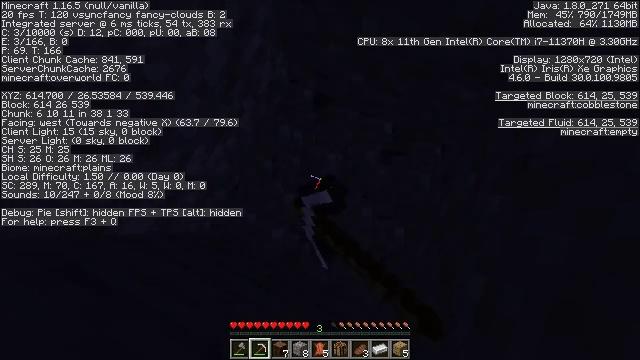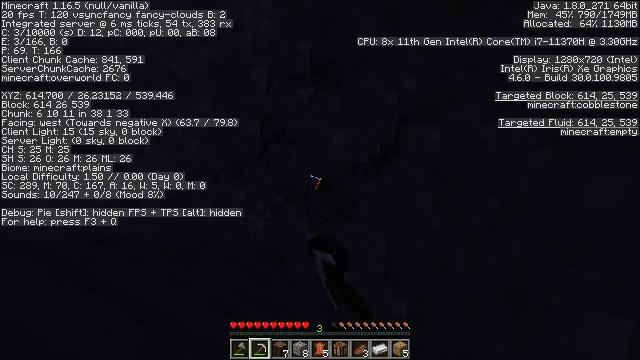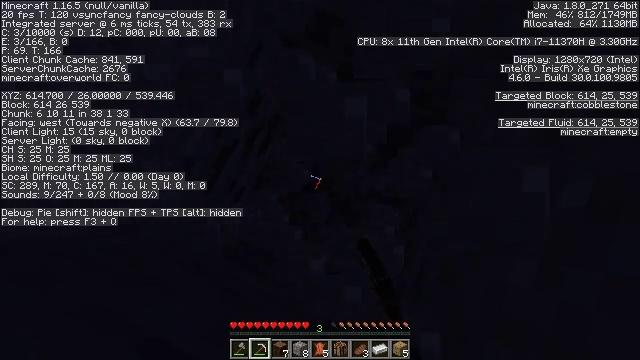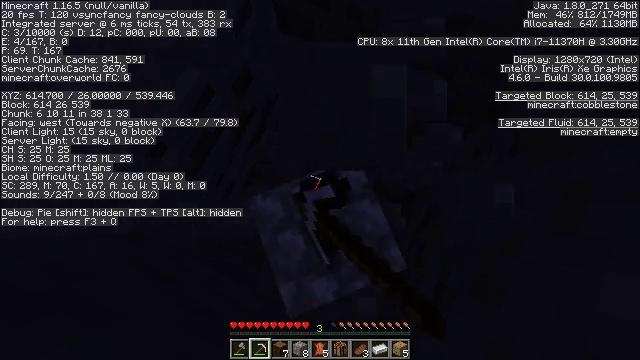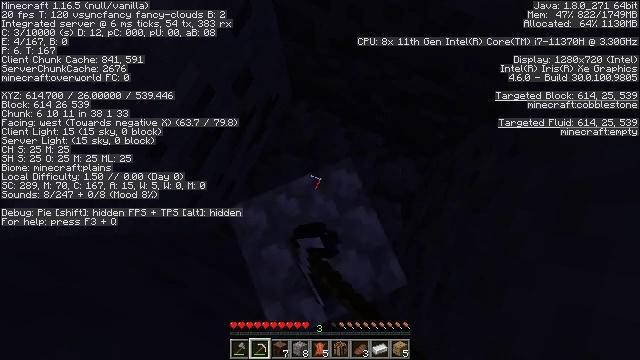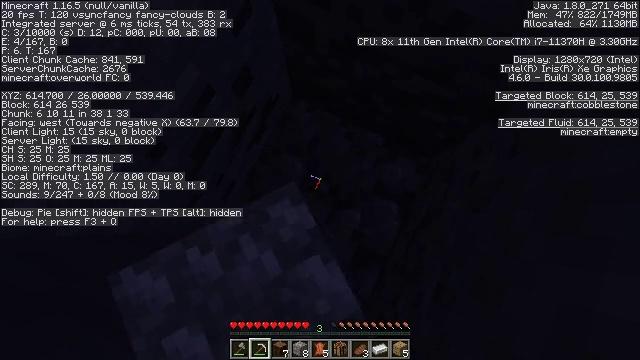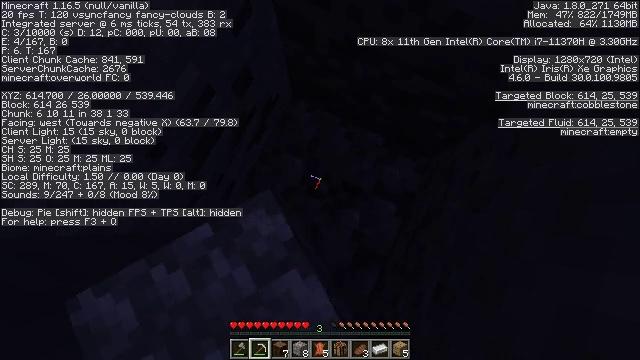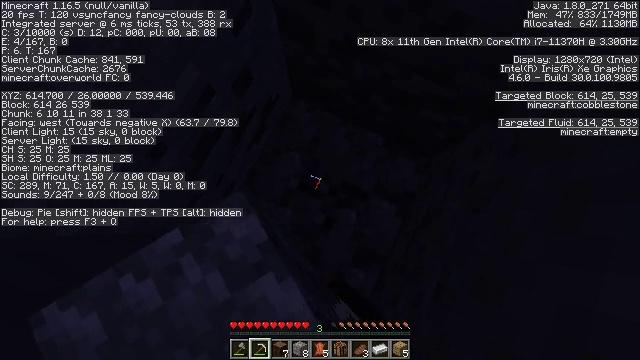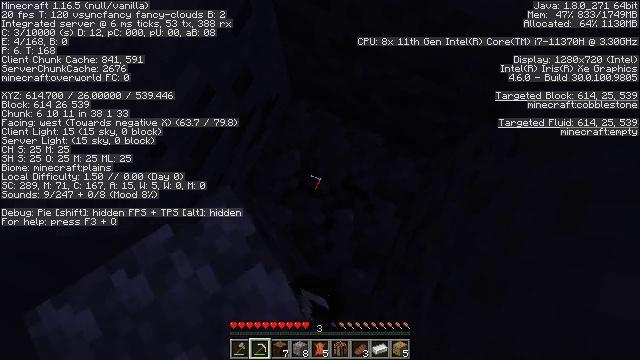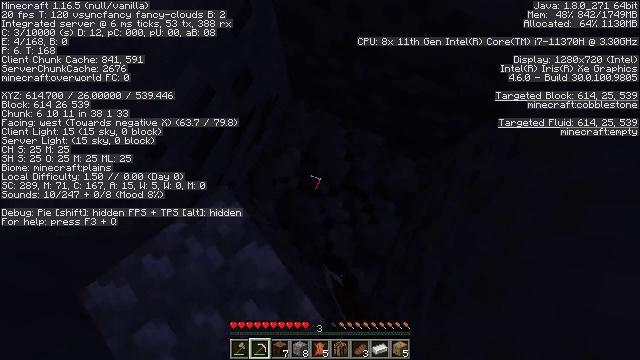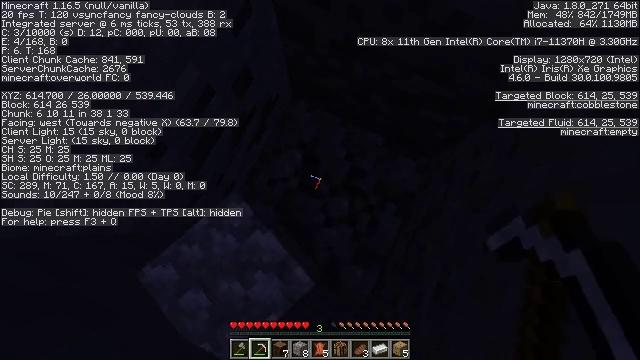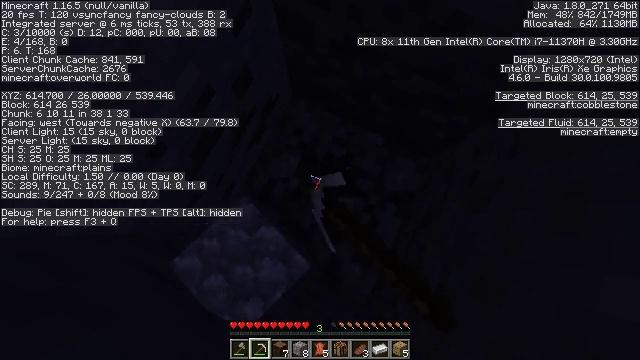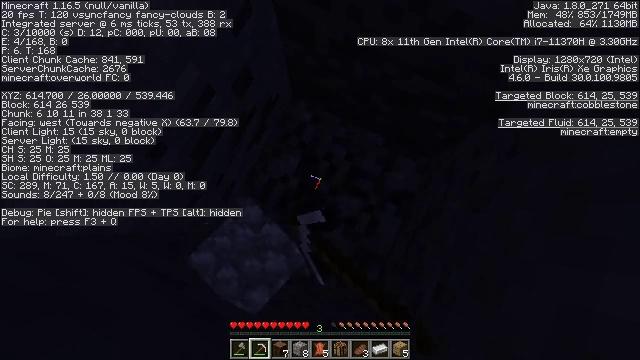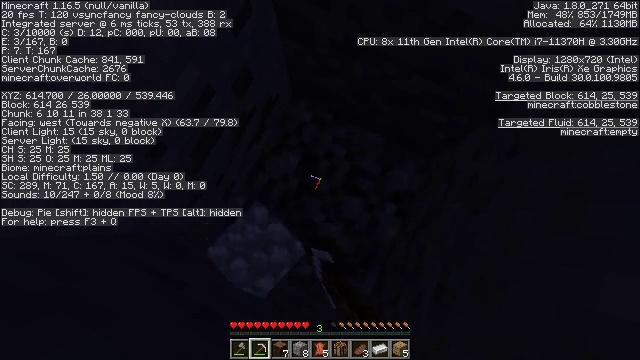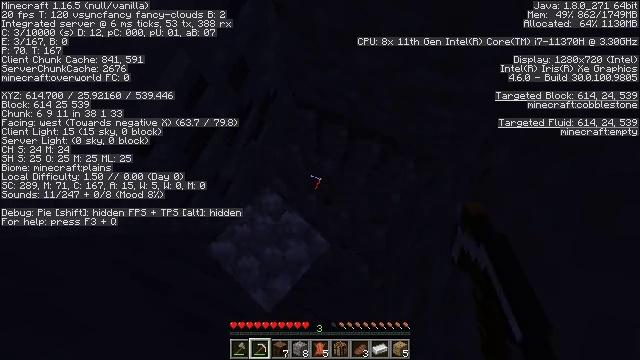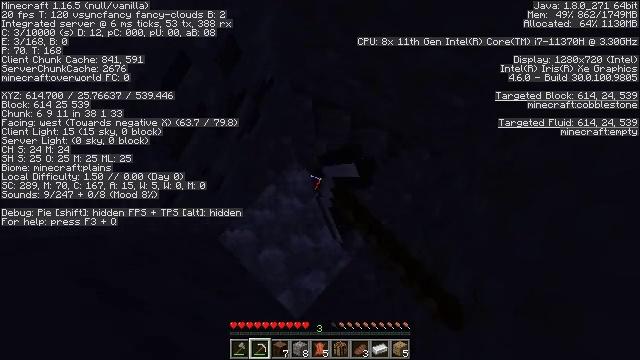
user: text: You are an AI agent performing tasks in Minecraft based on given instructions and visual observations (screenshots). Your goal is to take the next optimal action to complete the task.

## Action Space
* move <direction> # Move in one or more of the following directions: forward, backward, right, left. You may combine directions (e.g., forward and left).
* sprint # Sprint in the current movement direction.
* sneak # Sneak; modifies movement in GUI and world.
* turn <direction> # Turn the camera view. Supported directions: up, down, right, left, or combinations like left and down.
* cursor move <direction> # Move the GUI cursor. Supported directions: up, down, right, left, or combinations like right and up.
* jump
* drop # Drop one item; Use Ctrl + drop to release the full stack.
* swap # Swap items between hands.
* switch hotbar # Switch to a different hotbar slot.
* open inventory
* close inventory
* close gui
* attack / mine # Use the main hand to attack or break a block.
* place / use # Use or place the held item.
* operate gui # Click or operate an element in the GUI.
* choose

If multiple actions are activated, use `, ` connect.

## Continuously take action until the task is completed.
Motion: motion action
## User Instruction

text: Mine cobblestone to craft tools and furnaces.
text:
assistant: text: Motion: attack / mine
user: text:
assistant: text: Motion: attack / mine
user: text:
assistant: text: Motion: attack / mine
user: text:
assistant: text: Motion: attack / mine
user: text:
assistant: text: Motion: attack / mine
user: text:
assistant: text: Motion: attack / mine
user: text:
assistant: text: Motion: attack / mine
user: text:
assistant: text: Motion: attack / mine
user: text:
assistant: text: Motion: attack / mine
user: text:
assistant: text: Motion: attack / mine
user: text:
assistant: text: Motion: attack / mine
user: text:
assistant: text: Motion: attack / mine
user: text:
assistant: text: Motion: attack / mine
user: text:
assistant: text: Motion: attack / mine
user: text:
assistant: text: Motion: attack / mine
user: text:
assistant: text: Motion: attack / mine
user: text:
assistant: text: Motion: attack / mine
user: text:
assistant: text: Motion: attack / mine
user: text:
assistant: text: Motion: attack / mine
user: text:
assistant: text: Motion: attack / mine
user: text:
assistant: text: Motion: attack / mine
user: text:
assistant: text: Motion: attack / mine
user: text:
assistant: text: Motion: attack / mine
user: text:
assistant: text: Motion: attack / mine
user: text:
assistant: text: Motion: attack / mine
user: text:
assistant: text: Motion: attack / mine
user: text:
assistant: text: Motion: attack / mine
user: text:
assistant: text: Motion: attack / mine
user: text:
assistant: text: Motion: attack / mine
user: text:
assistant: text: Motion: attack / mine